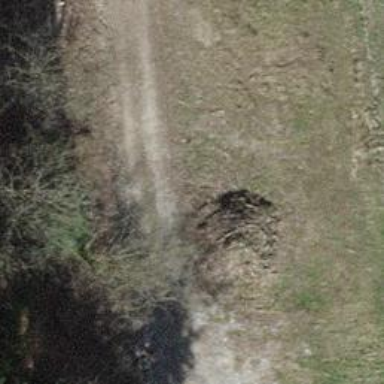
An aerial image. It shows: Dirt track road with grade2 tracktype.